Question: I am creating an iPhone app in swift 4.0. I'm connecting over to Firestore, which currently works. The problem that I'm having is that a random character is document is created each time a user is authenticated. I want to change this so the email address is the registered document in the DB so the next time I login with the same credentials its uses the same document.
'''
let databaseRef = Database.database().reference(fromURL: "*****************")
let storage = Storage.storage().reference()
let db = Firestore.firestore()
var ref: DocumentReference? = nil
var handle: AuthStateDidChangeListenerHandle?
var checkBtnTitle:Bool = true
override func viewDidLoad() {
super.viewDidLoad()
if Auth.auth().currentUser != nil {
let currentUser = Auth.auth().currentUser
btnLogOut.title = "LogOut"
btnLogin.title = "Login"
var ref: DocumentReference? = nil
ref = db.collection("Solicitor").addDocument(data: [
"userID": currentUser?.email! as Any,
"Name": currentUser?.displayName as Any
]) { err in
if let err = err {
print("Error adding document: \(err)")
} else {
print("Document added with ID: \(ref!.documentID)")
}
}
} else {
btnLogOut.title = "Login"
btnLogin.title = ""
}
// google signin
GIDSignIn.sharedInstance()?.uiDelegate = self
'''

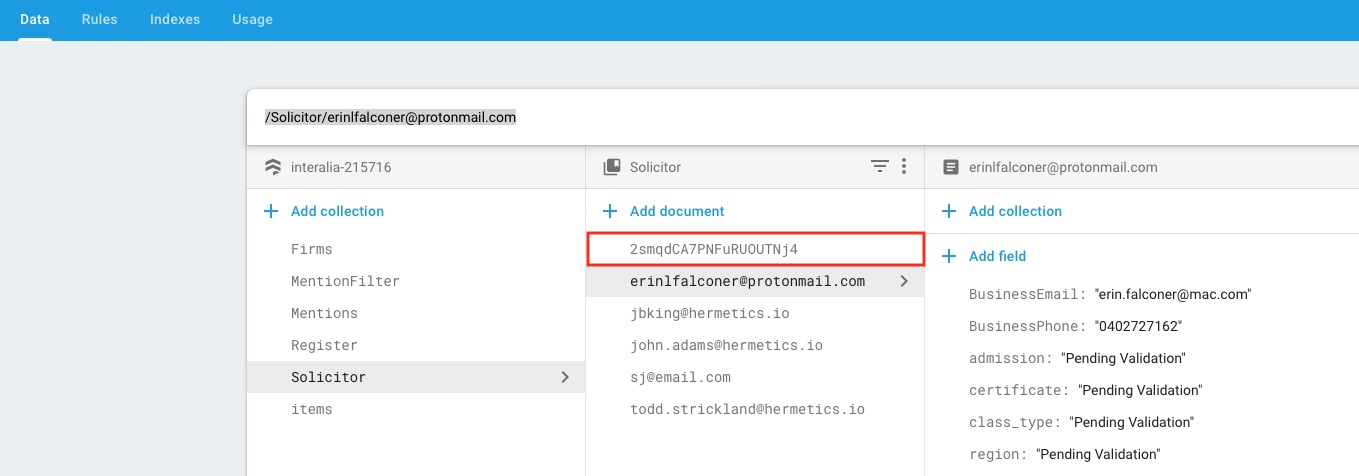
Answer: thank you for your assistance on this one. I finally was able to get it to save... I didn't need the 'ref =' part in the DB.
'''
let currentUser = Auth.auth().currentUser
let businessEmail = Auth.auth().currentUser?.email!
db.collection("Solicitor").document(businessEmail!).setData([
'''
On a side note, im still getting the auto-generated ID as well as the document ID (email address) of the user. Does anyone have any suggestions on how to stop this behaviour?